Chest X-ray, AP view. Patient: 75 years old, sex F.
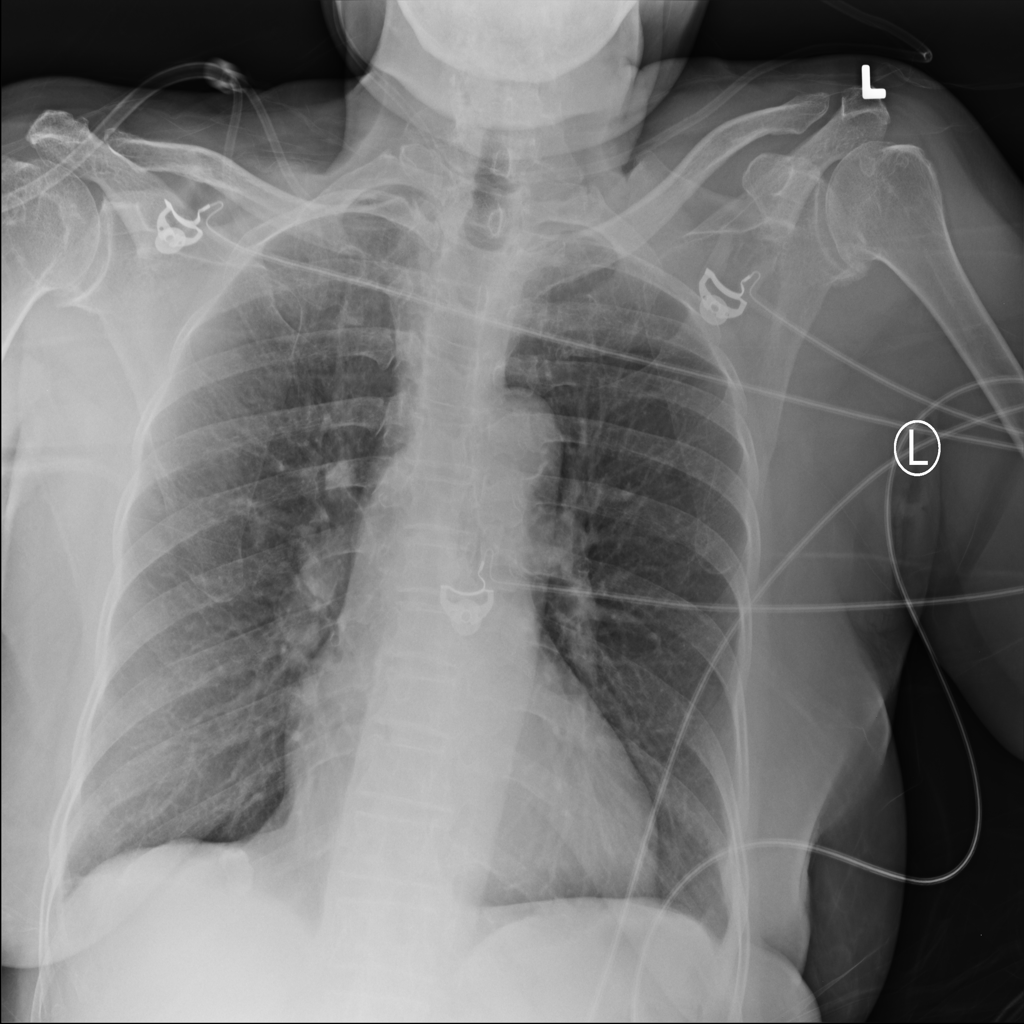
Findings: No Finding